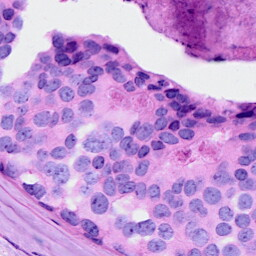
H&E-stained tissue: Breast